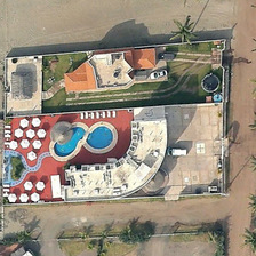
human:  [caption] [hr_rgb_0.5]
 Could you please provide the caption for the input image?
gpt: There is a holiday villa on the beach.

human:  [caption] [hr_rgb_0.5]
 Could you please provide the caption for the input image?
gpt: The resort has all kinds of colorful equipment.

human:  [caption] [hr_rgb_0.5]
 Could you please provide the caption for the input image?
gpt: There is a holiday house on the beach.

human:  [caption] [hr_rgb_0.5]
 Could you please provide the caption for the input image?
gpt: The resort has colorful facilities.

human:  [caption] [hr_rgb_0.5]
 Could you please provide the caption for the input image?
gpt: there is a holiday home on the beach.